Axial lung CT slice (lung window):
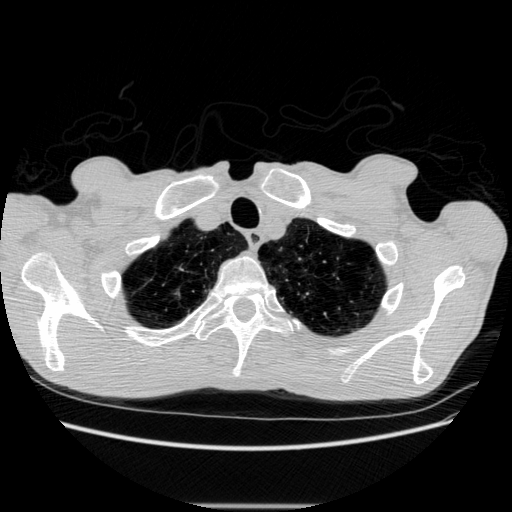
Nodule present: no